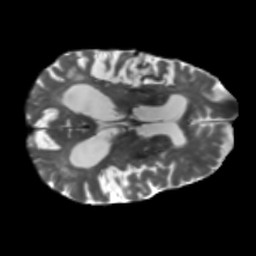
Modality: T2w
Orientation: axial
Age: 69
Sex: male
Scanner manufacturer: siemens
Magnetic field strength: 3 T
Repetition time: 5.25 s
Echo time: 0.08 s